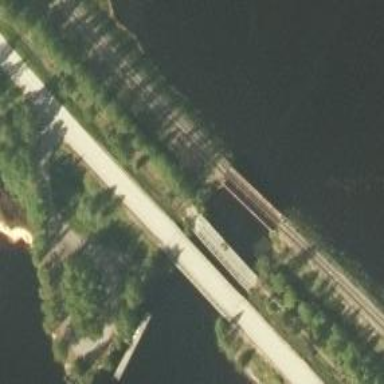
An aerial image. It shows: Continuous rail bridge over railway.